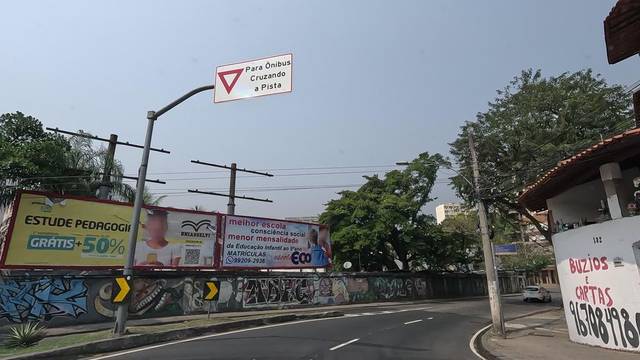
Region: Brazil
Coordinates: -22.917, -43.263